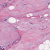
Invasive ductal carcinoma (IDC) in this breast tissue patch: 1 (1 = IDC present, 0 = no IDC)